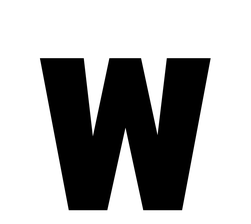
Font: Roboto_Condensed_Black